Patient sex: M
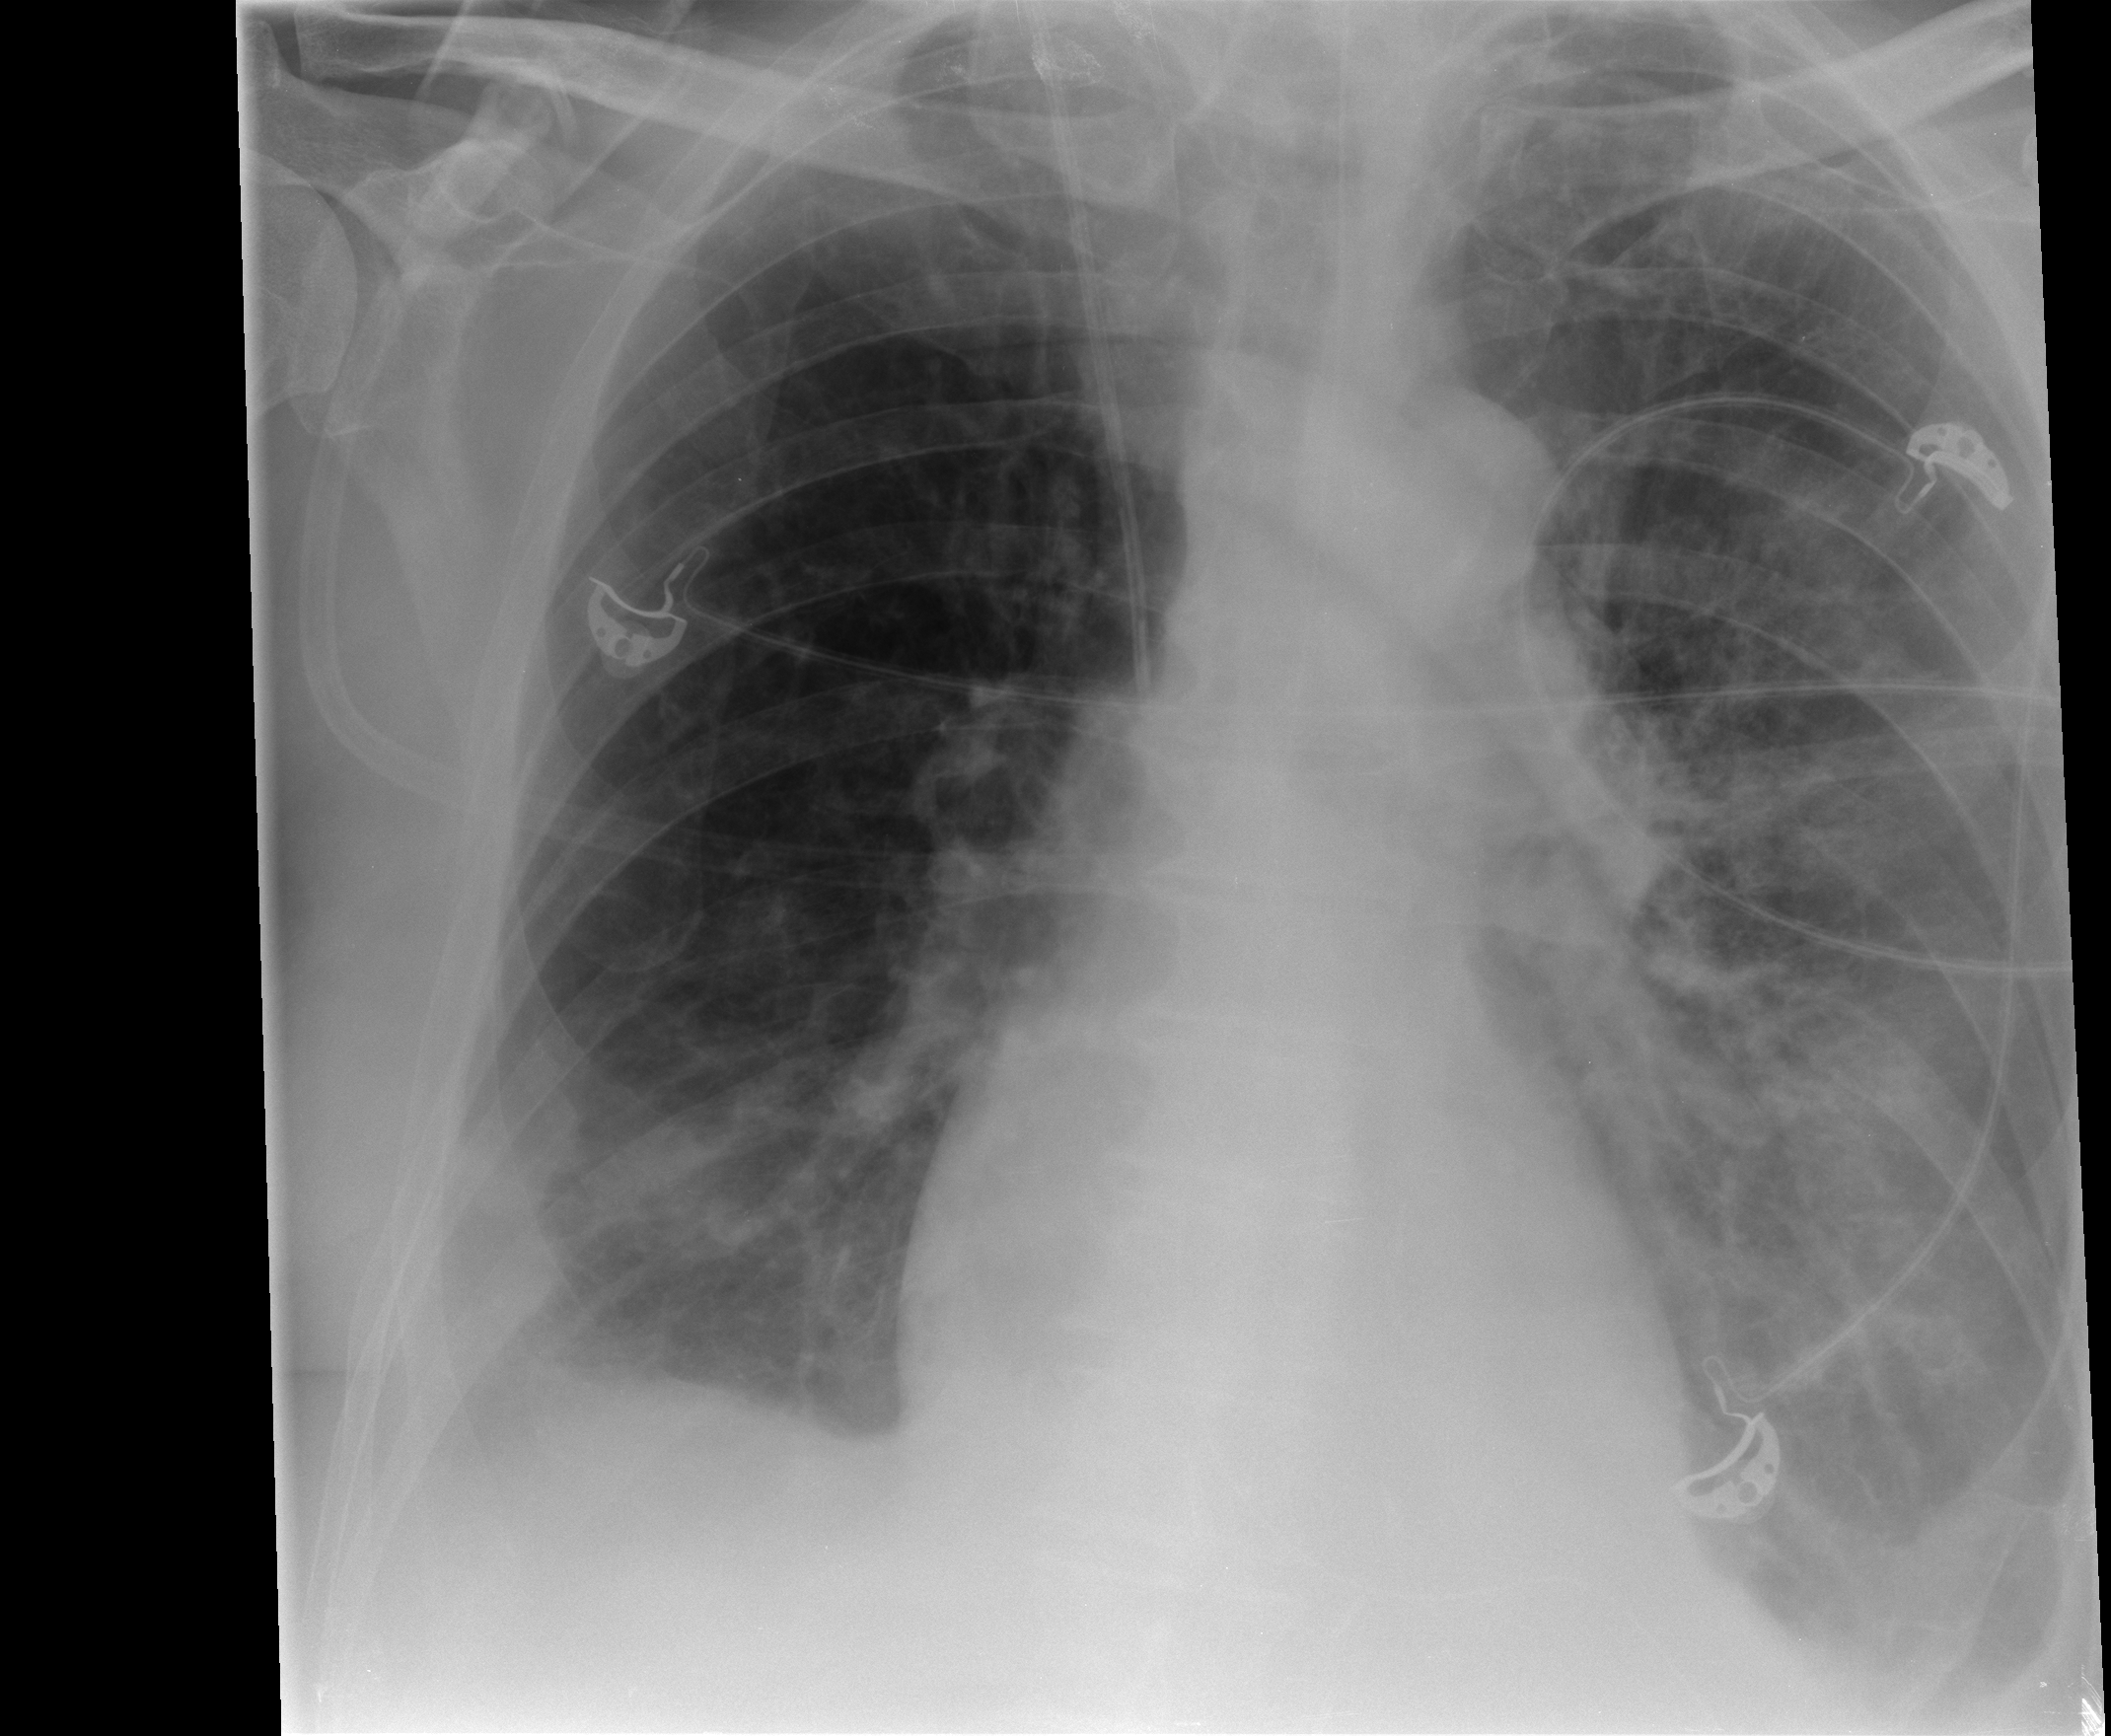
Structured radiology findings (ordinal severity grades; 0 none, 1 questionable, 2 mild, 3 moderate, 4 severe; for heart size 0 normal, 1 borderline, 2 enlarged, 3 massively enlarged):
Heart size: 0
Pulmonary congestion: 2
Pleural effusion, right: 2
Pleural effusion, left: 2
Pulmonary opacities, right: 0
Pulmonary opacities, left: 2
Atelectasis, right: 2
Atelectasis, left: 2